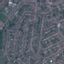
Land use / land cover class: Residential